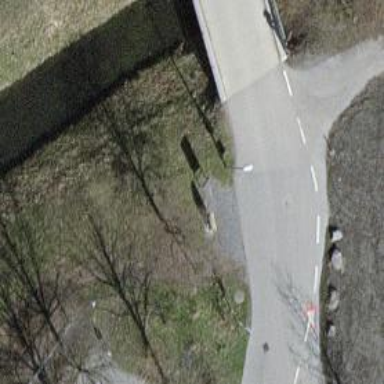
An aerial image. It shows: Bicycle repair station is available.